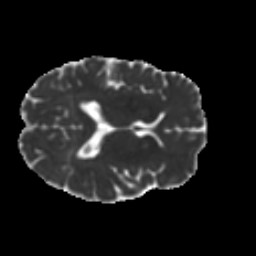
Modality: MD
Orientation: axial
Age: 47
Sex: male
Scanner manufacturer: ge
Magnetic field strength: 3 T
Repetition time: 7.8 s
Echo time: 0.0609 s